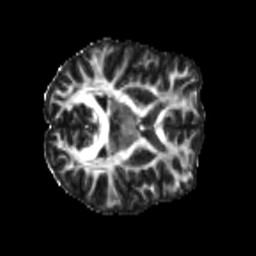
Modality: FA
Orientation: axial
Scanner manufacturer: siemens
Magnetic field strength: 3 T
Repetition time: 4 s
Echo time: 0.0594 s